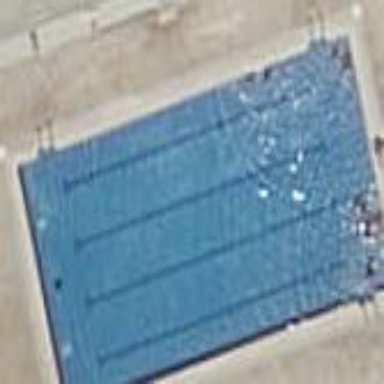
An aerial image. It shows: Swimming pool located in leisure land.